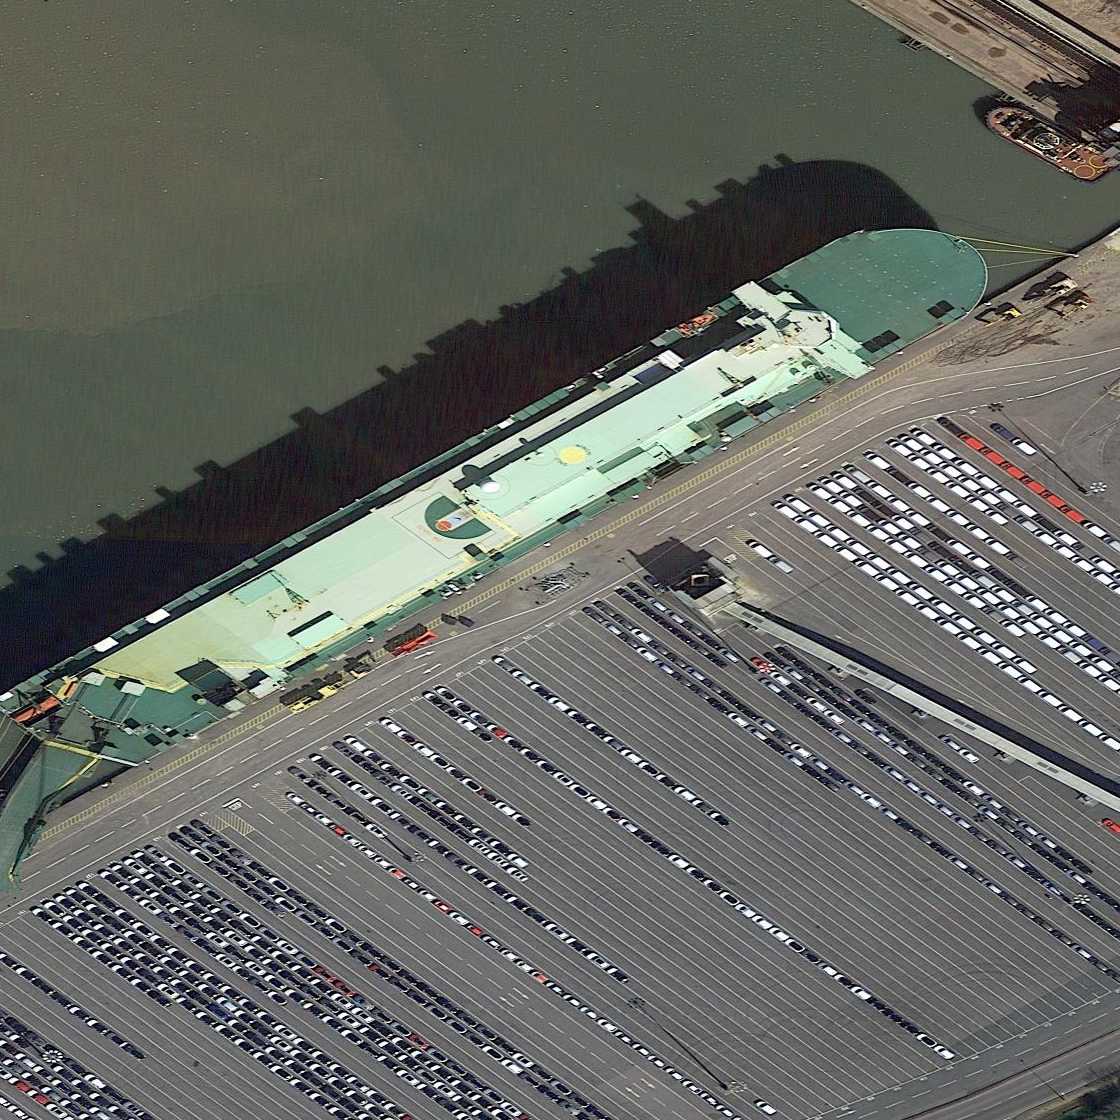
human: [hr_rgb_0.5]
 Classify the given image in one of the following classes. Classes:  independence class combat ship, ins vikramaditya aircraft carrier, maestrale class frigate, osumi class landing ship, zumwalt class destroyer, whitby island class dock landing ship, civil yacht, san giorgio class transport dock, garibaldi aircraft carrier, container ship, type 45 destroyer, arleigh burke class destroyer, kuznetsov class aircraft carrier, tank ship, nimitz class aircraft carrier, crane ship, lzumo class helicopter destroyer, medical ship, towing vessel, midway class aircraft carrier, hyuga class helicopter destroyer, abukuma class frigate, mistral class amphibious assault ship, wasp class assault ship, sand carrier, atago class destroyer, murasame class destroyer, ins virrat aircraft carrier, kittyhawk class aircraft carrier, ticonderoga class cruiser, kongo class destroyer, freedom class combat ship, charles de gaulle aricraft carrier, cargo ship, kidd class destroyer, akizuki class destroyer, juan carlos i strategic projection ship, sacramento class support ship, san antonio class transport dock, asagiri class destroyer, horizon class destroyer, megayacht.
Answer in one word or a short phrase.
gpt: Cargo ship